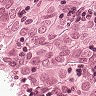
Metastatic tissue present: yes